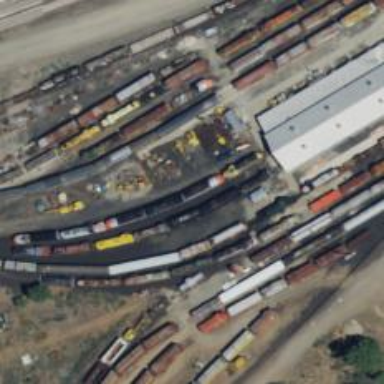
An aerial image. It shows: Preserved rail yard with railway tracks.